Question: I have a table. The height of it comes as a size of content. The first cell in a row has a text and it defines the height. The second cell in a row have an image. The image should be fitted (shrunk) into the height of the row.
This is what I need

What I've made is working in Chrome but it is not working in IE, please have a look.
<URL>
'''
#t{
background: aliceblue;
display: table;
}
.r{
display:table-row;
}
.c{
display:table-cell;
border:solid black 1px;
background: aqua;
vertical-align: middle;
position: relative;
}
#i{
height: 100%;
position: absolute;
top: 0;
bottom: 0;
left: 0;
right: 0;
}
'''
'''
<div id='t'>
<div class='r '>
<div class='c'>
a<br>
b<br>
c<br>
d<br>
e<br>
f<br>
</div>
<div class='c'>
<img id="i" src="http://www.cnc3.co.tt/sites/default/files/content/Glee.png">
</div>
</div>
</div>
'''
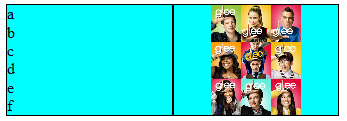
Answer: I suggest to put picture as a background.
<URL>
'''
#t{
background: aliceblue;
display: table;
width: 300px;
}
.r{
display:table-row;
}
.c{
display:table-cell;
border:solid black 1px;
background: aqua;
vertical-align: middle;
position: relative;
width:50%;
}
#i{
height: 100%;
top: 0;
bottom: 0;
left: 0;
right: 0;
}
#img_cell{
background-image: url("http://www.cnc3.co.tt/sites/default/files/content/Glee.png");
background-repeat: no-repeat;
background-position: center;
background-size: contain;
}
'''
'''
<div id='t'>
<div class='r '>
<div class='c'>
a<br>
b<br>
c<br>
d<br>
e<br>
f<br>
</div>
<div id='img_cell' class='c'>
</div>
</div>
</div>
'''